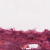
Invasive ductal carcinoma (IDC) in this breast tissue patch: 0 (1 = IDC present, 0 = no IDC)